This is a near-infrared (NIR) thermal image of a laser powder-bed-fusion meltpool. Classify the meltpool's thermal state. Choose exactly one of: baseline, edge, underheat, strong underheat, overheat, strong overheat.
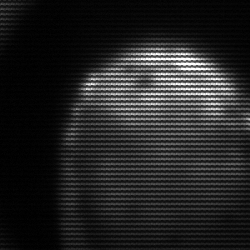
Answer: edge